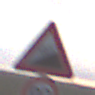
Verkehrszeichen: Steigung10
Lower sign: Geschwindigkeit90
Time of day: SunriseSunset
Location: Outdoor (Nature)
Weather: Overcast
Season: NotSpecified
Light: Natural